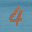
Label: 4